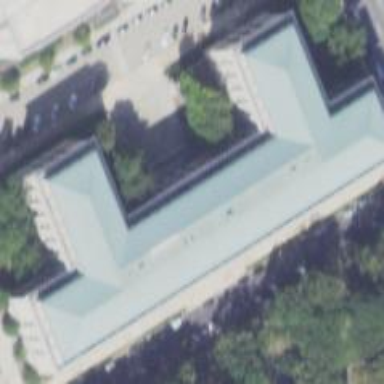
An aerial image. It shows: Government office building.